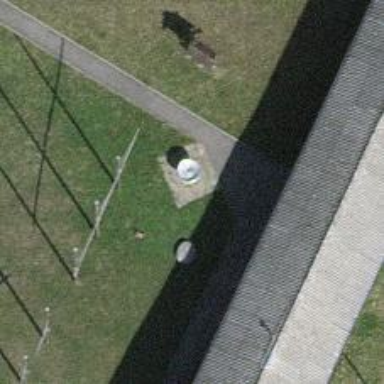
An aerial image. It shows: Fountain.